Field crop: maize
Growth stage: 2
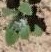
Species: chenopodium